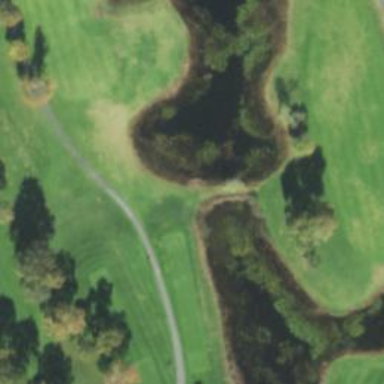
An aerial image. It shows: Path used for both walking and golf.